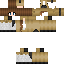
A female human skin with medium skin, wearing brown long hair dressed in a gold hoodie and brown pants, featuring a closed mouth.